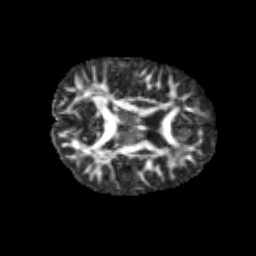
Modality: FA
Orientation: axial
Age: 10
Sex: male
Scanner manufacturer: siemens
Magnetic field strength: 3 T
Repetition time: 3.8 s
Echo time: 0.07 s